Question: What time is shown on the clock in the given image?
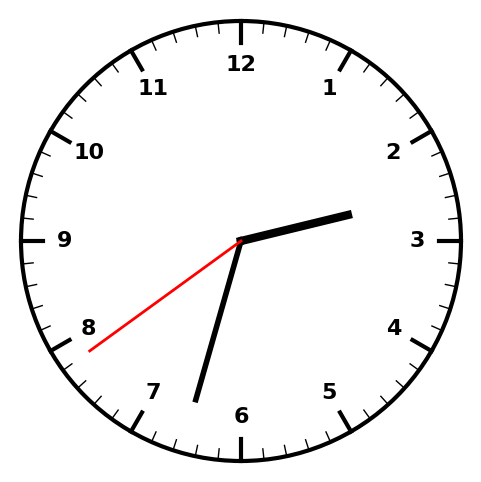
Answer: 02:32:39